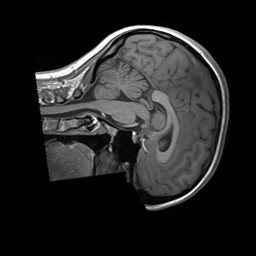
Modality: T1w
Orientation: sagittal
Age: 21
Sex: female
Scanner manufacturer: siemens
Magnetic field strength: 3 T
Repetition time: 1.8 s
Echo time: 0.00232 s